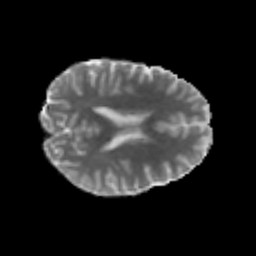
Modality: MD
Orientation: axial
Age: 38
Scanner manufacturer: philips
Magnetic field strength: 3 T
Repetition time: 8.584 s
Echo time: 0.1273 s